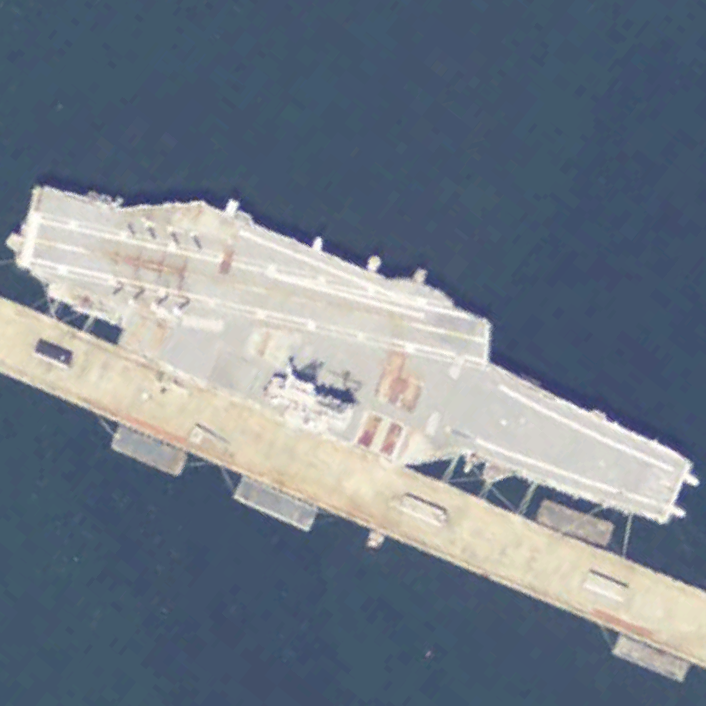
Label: aircraft_carrier